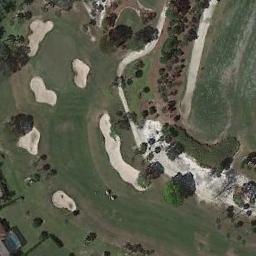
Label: golf_course